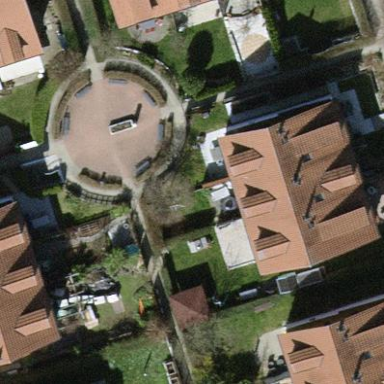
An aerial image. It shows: Terrace building with gabled roof.